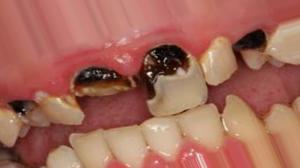
Condition: Caries